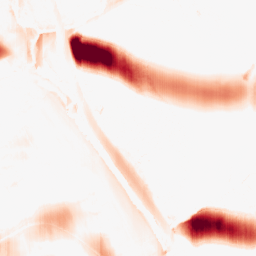
Category: morphological
Decomposition family: morphological_ellipse
Decomposition parameters: operation: opening
width: 50
height: 5
Upsampling method: bicubic_3x
Upsampling parameters: scale: 3
Upsampling scale: 3